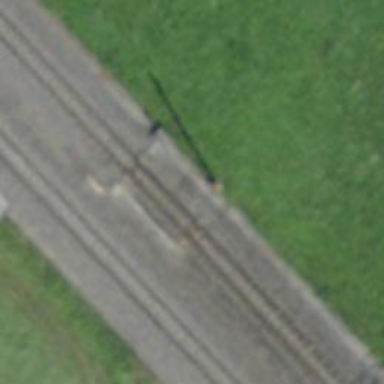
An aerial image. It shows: Railway switch.